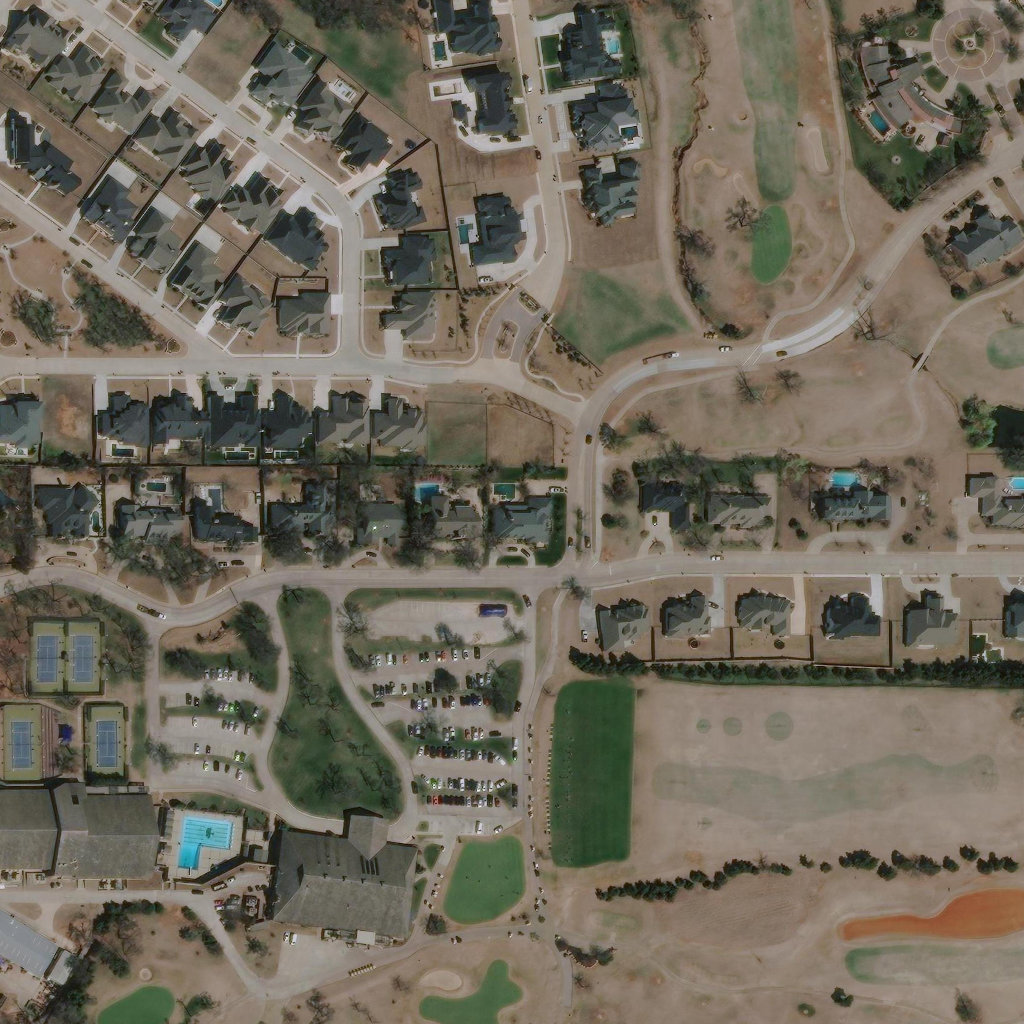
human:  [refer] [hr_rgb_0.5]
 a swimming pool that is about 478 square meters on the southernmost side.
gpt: <box>[[17, 79, 22, 83, 0]]</box>

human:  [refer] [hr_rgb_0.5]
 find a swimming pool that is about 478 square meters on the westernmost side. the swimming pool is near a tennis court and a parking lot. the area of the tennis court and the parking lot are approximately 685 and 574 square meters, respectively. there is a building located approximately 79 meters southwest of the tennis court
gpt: <box>[[17, 79, 23, 85, 0]]</box>

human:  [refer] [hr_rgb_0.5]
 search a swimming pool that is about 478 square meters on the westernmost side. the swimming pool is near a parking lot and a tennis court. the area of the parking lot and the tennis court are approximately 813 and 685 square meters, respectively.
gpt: <box>[[17, 79, 23, 85, 0]]</box>